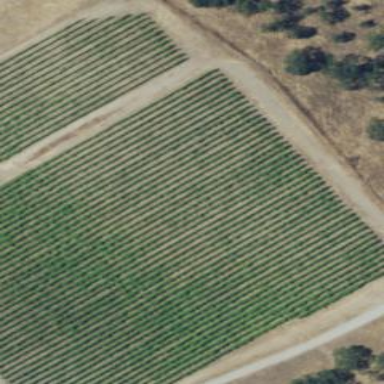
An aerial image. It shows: Vineyard with grape crops.